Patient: sex M, age 78
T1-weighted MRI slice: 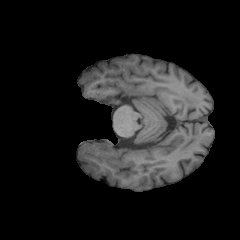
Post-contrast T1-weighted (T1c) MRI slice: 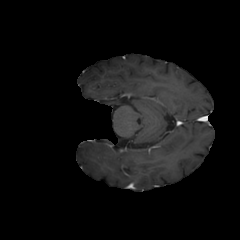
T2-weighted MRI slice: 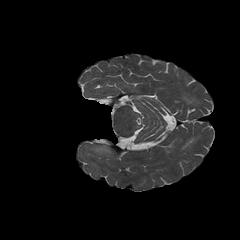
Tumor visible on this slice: yes
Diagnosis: Astrocytoma, IDH-wildtype
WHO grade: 3